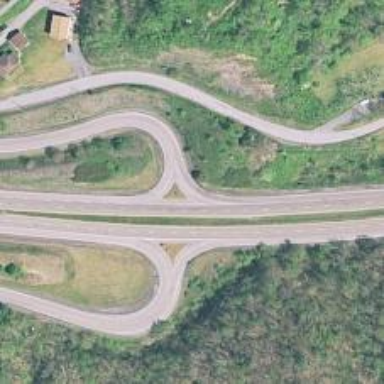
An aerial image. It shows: Trunk link highway.